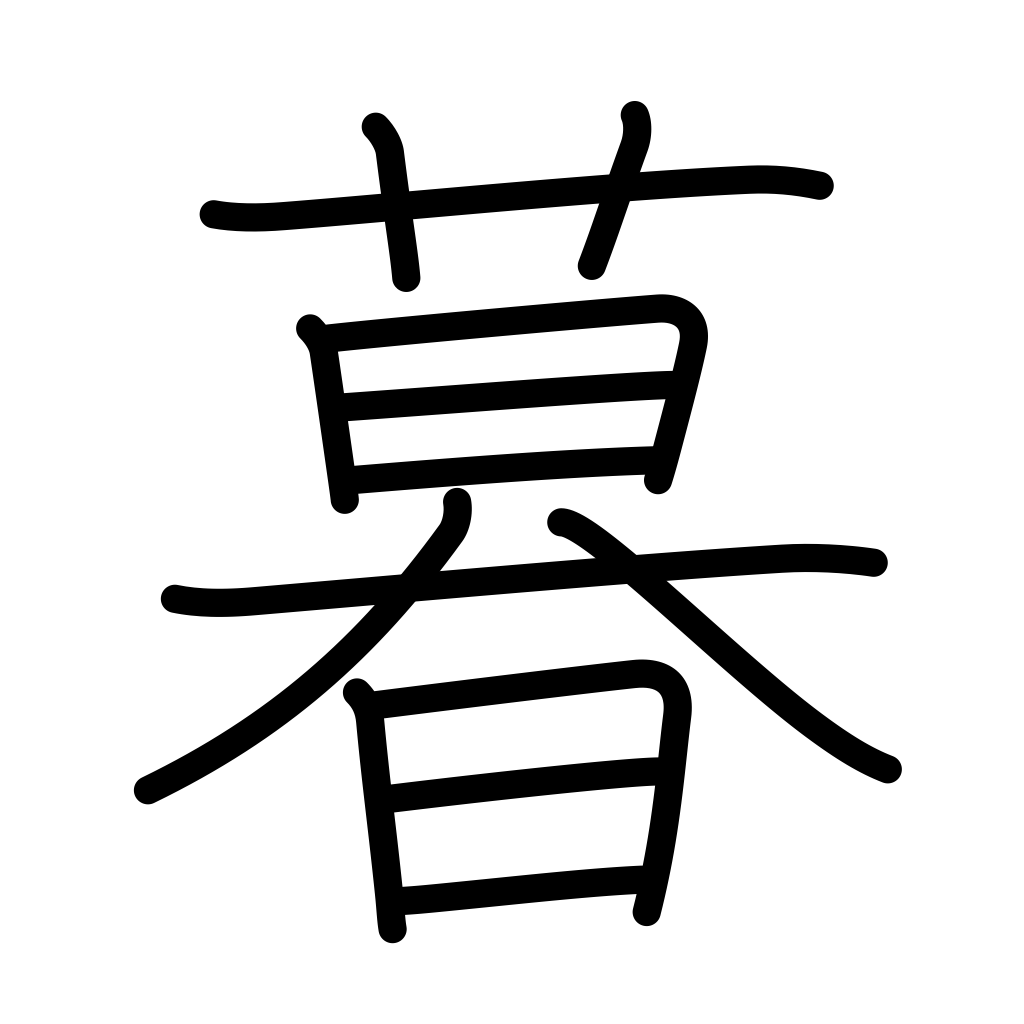
Meaning: evening, twilight, season's end, livelihood, make a living, spend time